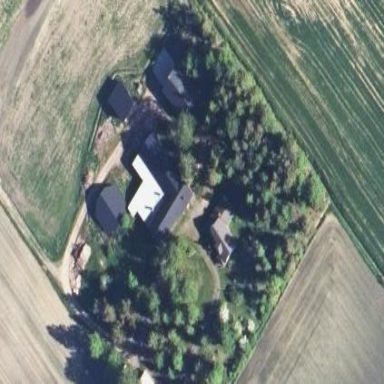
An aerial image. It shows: Farmyard area.